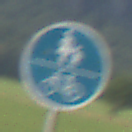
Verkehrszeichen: GemeinsamerGehUndRadweg
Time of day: SunriseSunset
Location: Outdoor (Nature)
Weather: PartlyCloudy
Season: NotSpecified
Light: Natural